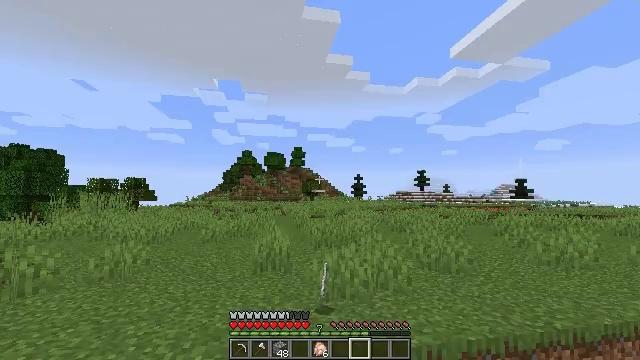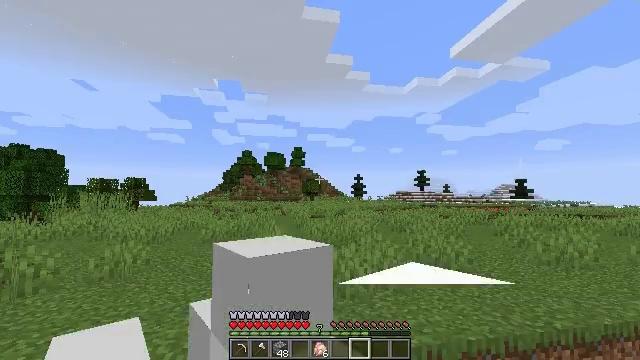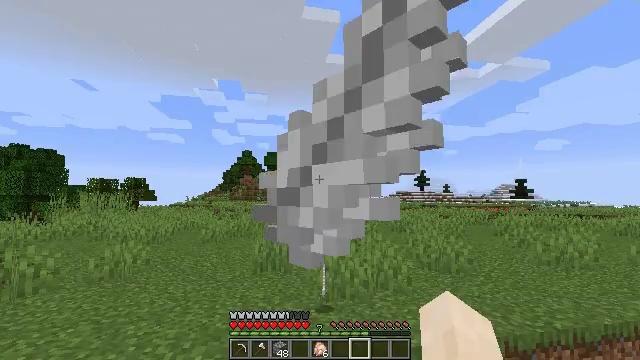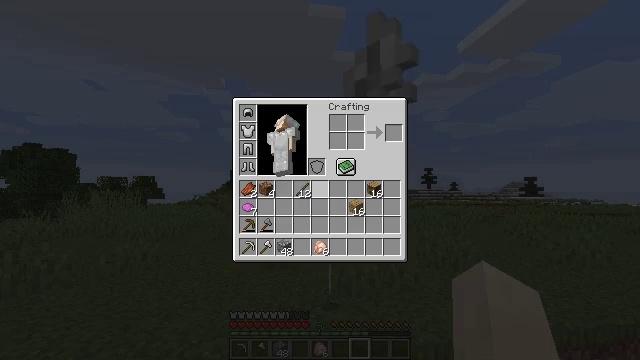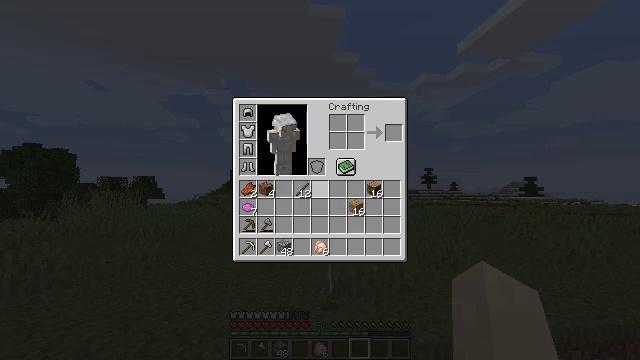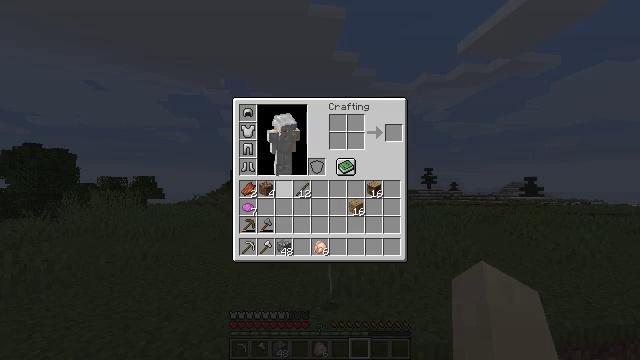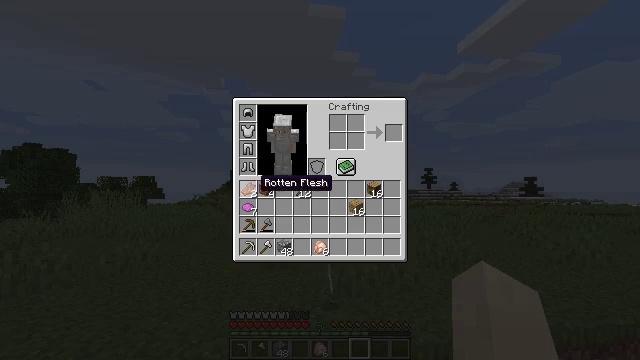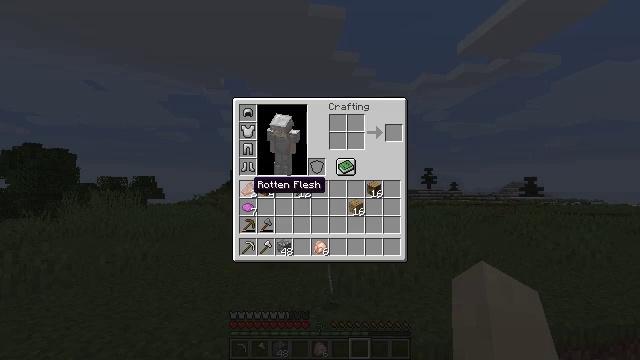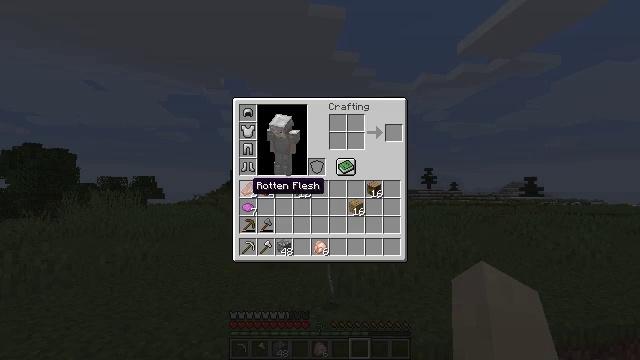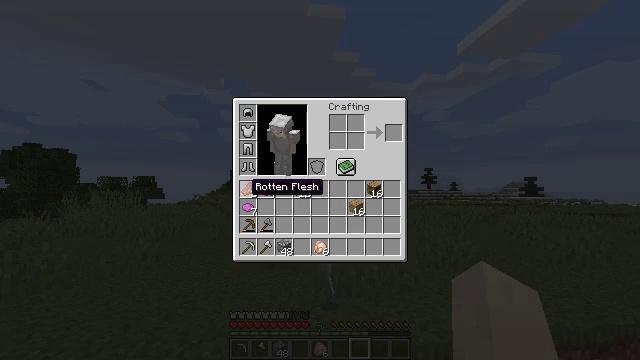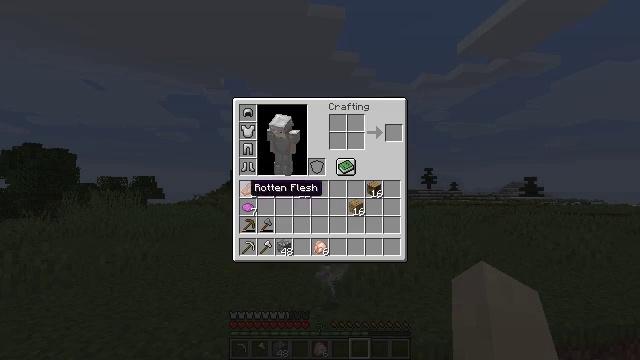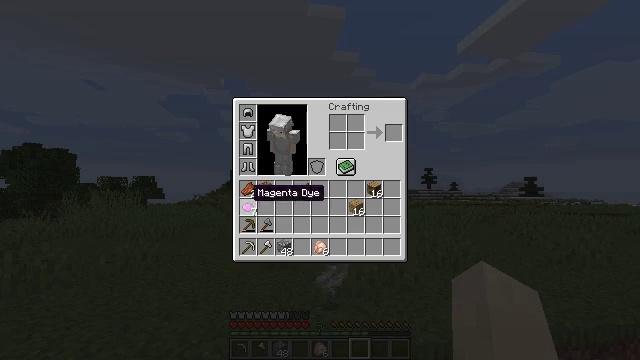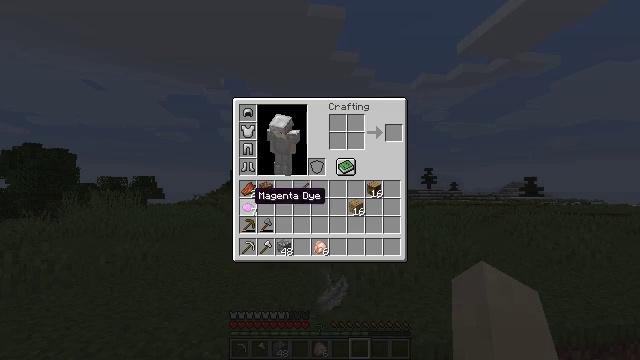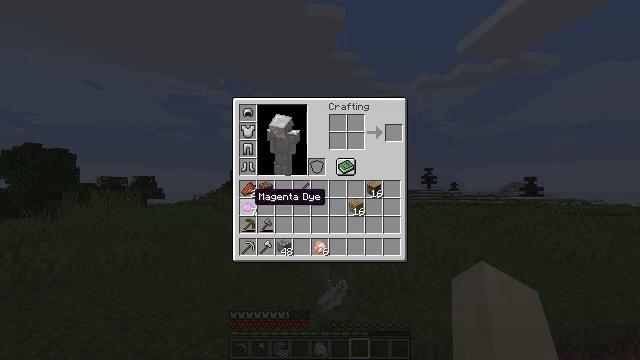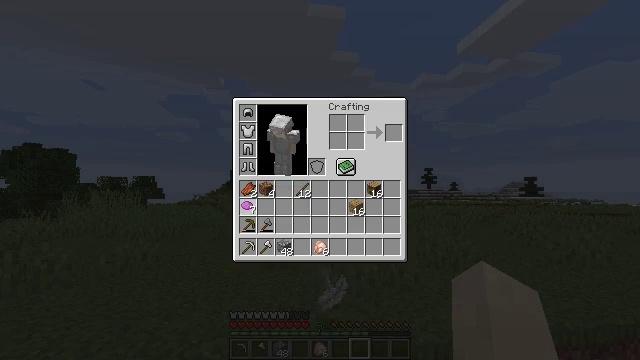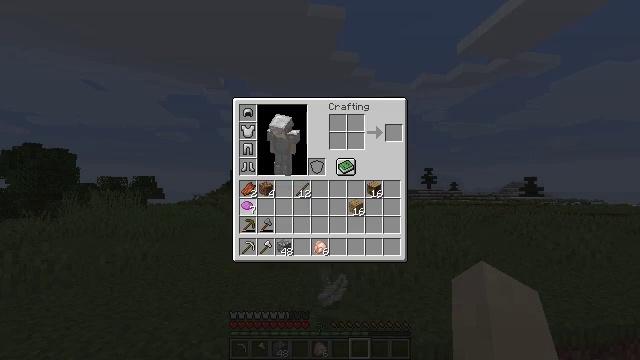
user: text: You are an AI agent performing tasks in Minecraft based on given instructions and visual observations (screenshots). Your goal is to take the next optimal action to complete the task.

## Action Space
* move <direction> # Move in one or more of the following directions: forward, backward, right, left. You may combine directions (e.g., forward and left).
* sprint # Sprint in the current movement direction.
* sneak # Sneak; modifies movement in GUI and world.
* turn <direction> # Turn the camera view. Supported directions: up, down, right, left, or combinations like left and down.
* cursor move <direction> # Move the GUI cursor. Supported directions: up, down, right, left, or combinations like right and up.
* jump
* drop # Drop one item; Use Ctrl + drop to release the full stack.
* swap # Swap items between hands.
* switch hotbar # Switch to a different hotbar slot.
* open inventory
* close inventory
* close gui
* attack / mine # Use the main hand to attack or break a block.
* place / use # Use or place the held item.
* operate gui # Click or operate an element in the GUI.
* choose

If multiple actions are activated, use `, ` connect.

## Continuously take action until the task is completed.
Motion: motion action
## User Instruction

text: Drop a magenta dye.
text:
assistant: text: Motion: no_op
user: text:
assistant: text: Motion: no_op
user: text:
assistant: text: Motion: move forward, turn left, open inventory
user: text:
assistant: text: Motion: move forward, open inventory
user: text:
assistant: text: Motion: cursor move left and down
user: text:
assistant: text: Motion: cursor move left
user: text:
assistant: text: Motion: cursor move left
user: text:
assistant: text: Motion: no_op
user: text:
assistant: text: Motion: no_op
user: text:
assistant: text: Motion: no_op
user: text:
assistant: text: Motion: no_op
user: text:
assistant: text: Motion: no_op
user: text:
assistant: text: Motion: no_op
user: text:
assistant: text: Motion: operate gui
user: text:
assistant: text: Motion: operate gui
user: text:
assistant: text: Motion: cursor move left, operate gui
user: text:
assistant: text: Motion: cursor move left
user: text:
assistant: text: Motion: operate gui
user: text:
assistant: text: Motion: operate gui
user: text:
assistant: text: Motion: cursor move right
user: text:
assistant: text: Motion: cursor move right
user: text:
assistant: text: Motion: no_op
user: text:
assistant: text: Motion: no_op
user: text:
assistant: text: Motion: no_op
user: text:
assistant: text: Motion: no_op